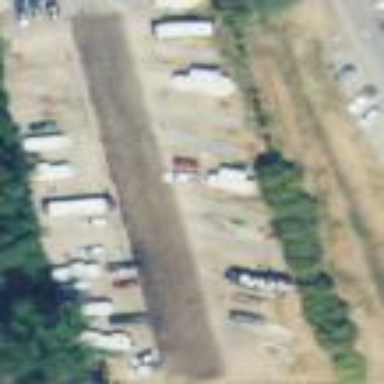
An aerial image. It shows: Caravan site for tourism.